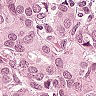
Metastatic tissue present: yes